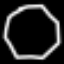
Label: octagon